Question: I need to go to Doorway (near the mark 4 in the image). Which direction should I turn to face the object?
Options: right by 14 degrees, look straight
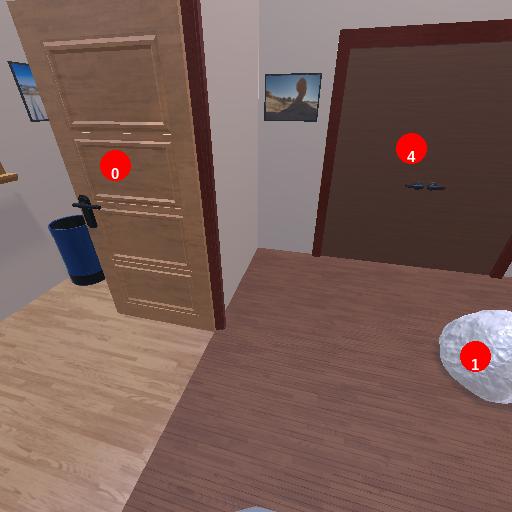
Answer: right by 14 degrees